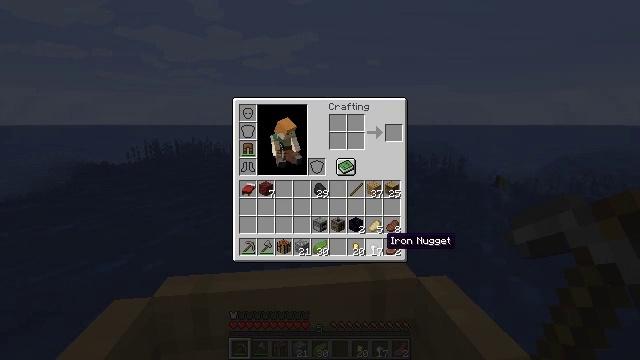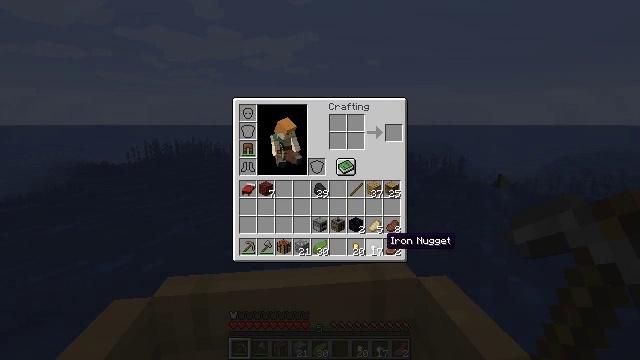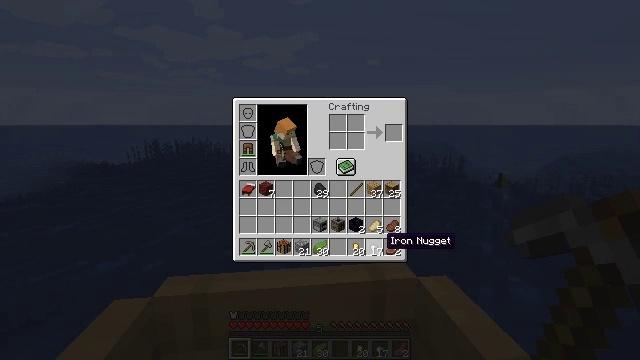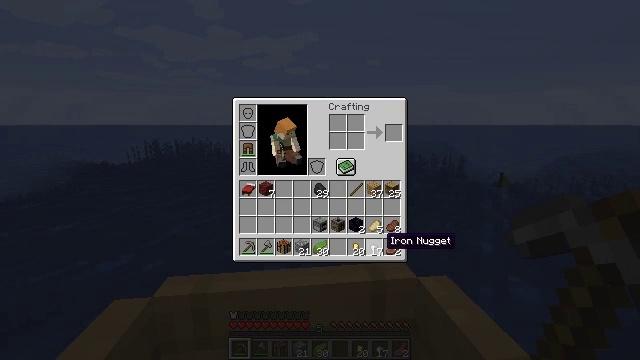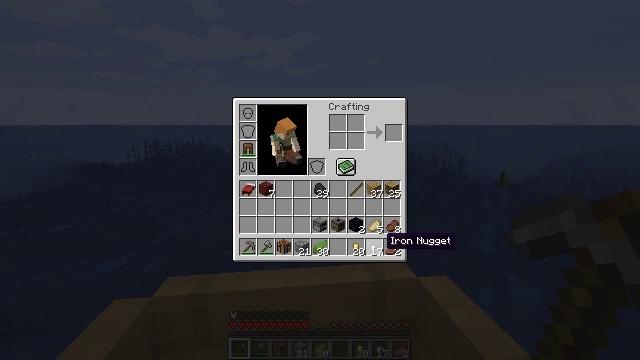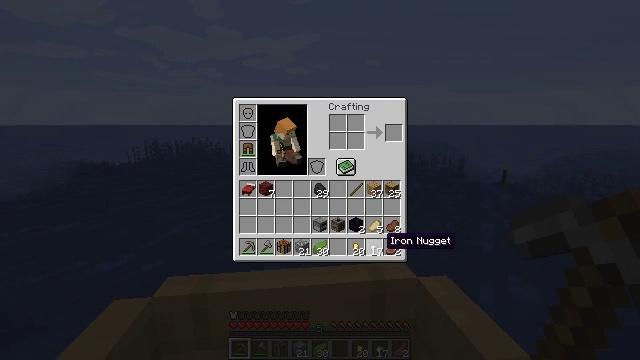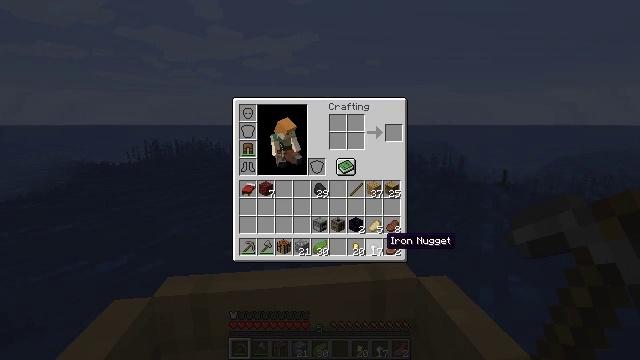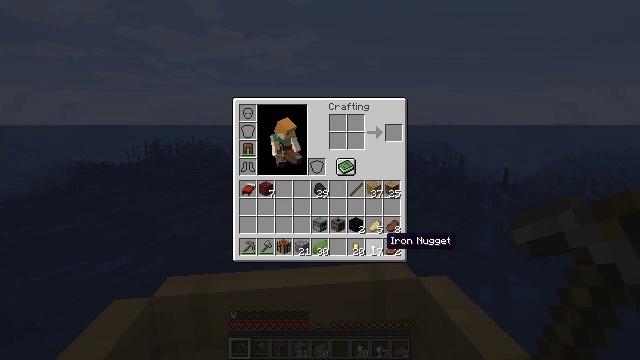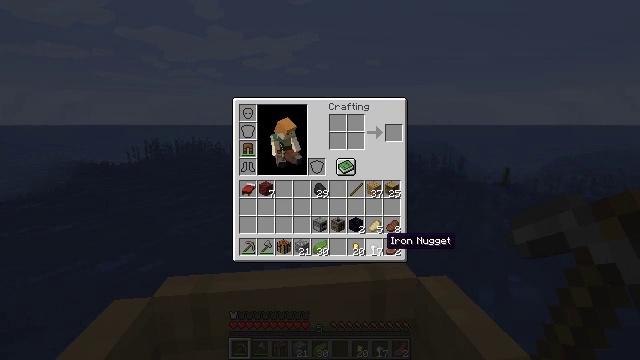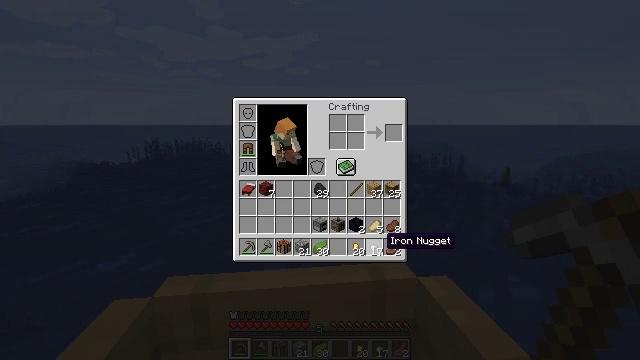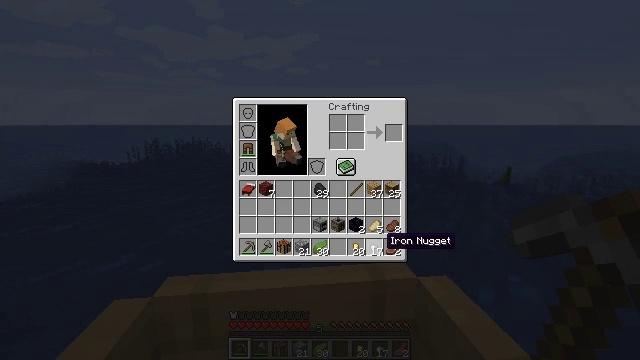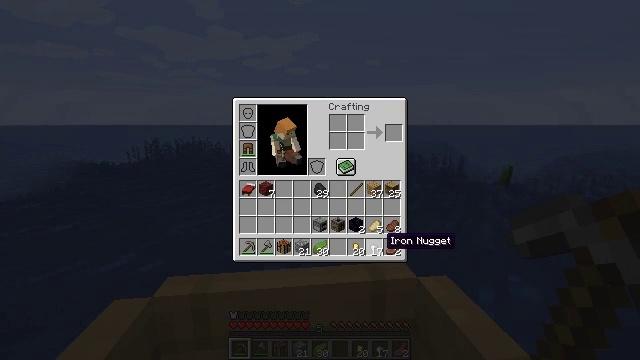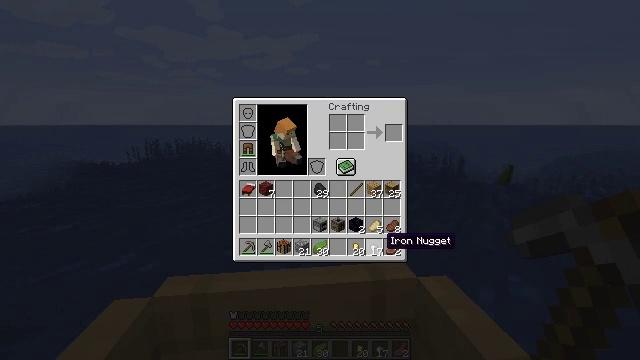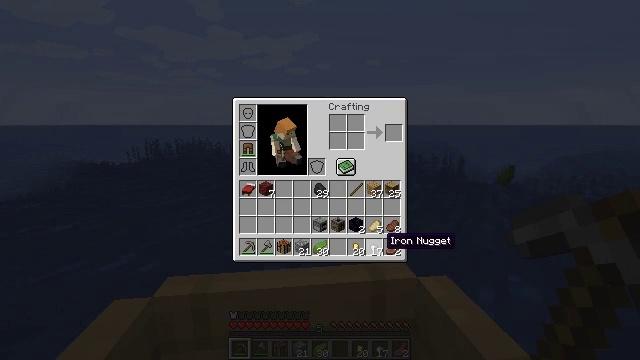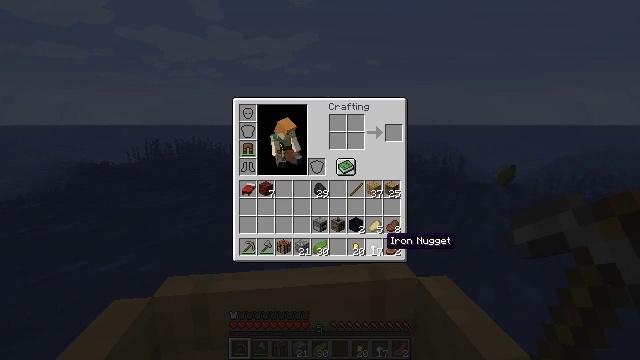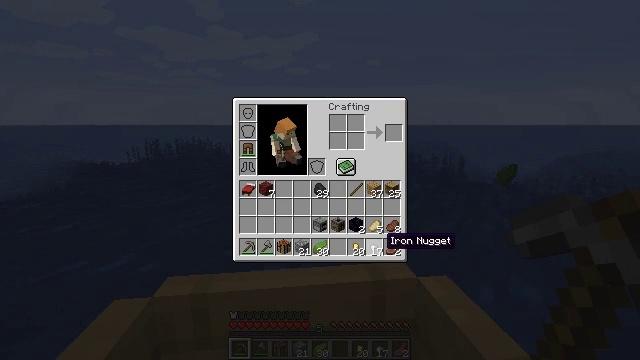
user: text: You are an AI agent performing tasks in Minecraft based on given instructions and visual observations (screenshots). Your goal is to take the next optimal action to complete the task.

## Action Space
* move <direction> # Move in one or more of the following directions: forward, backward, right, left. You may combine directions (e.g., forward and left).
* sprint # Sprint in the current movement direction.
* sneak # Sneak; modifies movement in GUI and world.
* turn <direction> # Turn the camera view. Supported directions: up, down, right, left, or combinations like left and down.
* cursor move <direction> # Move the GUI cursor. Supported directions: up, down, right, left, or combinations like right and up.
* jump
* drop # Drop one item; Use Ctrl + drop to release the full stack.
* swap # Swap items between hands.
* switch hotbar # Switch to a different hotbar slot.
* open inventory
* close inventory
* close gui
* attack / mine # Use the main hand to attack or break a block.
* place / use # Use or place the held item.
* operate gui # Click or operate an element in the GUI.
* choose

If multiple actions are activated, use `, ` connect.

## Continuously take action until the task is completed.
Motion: motion action
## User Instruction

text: Drop kelp from the inventory.
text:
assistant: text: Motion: no_op
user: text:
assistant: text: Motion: no_op
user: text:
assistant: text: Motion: no_op
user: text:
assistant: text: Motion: no_op
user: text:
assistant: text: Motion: no_op
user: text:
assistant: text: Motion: no_op
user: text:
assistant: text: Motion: no_op
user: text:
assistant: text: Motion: no_op
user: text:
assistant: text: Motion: no_op
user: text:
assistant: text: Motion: no_op
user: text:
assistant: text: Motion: no_op
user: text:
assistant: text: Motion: no_op
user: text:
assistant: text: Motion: no_op
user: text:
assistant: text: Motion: no_op
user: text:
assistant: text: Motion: no_op
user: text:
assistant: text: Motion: no_op
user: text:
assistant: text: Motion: no_op
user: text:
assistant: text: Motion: no_op
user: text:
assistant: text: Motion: no_op
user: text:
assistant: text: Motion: no_op
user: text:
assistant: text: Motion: no_op
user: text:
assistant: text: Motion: no_op
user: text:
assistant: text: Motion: no_op
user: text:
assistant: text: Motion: no_op
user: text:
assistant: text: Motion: no_op
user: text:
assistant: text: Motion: no_op
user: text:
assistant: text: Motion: no_op
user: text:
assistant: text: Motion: no_op
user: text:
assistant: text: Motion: no_op
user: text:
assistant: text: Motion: no_op